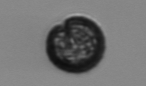
Label: Dinophyceae